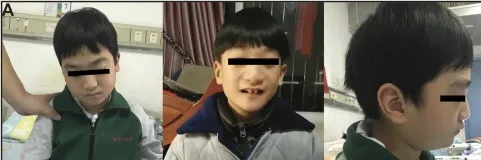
Facial features of the patient with CDK13-related disorder and bone marrow smears. (A) Anterior and profile facial photographs show his facial anomalies with mild exophthalmos, blepharoptosis, broad nasal bridge, big front teeth with wide space, low set and posteriorly rotated ears. He presented with drowsiness, emotional apathy after HLH onset (Left).
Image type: medical_photograph (oral_photograph)